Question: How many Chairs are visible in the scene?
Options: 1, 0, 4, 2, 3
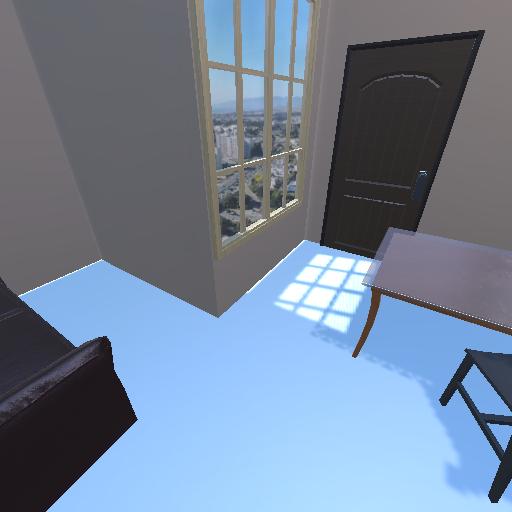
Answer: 1